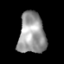
Tissue: lung
Cell type: Epithelial cells
Senescence score: 0.2406
Nuclear area (px): 1074
Mean DAPI intensity: 153.823